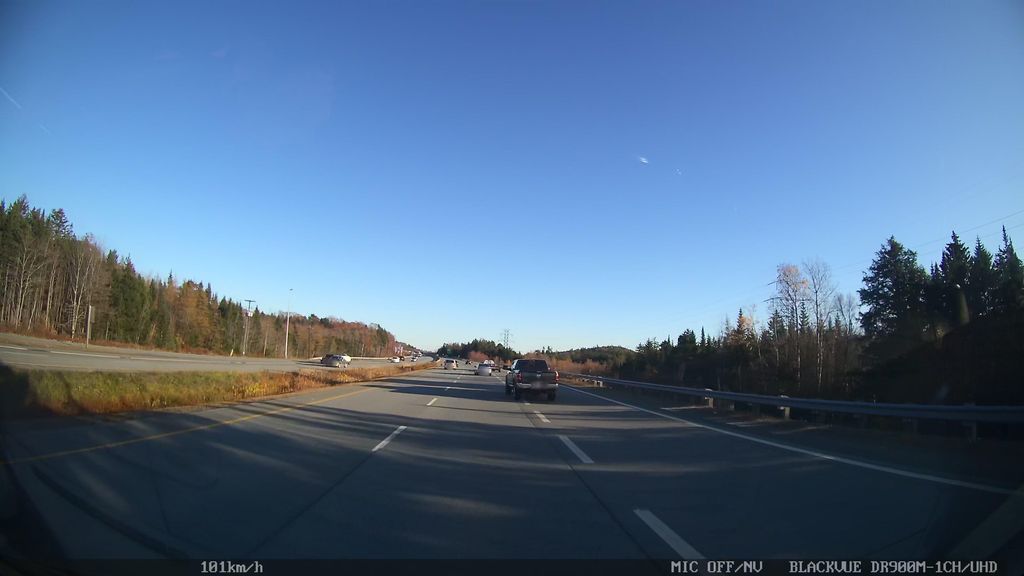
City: halifax